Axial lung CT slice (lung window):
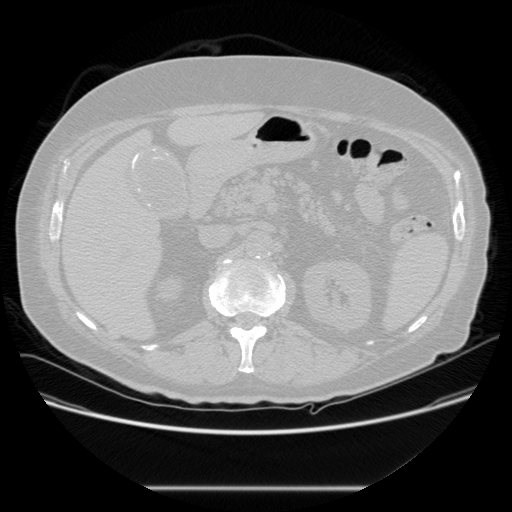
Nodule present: no